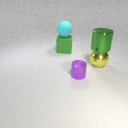
large yellow metal sphere in front of large green rubber cube